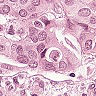
Metastatic tissue present: yes